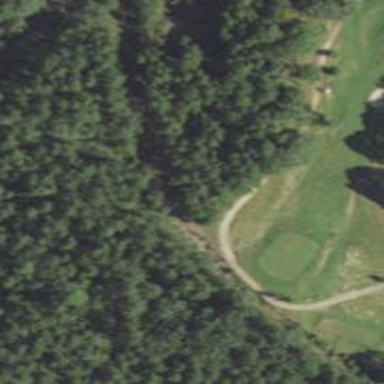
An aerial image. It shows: Footway that doubles as golf path.